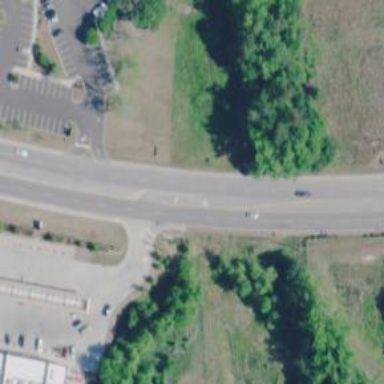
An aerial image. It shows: Primary link road with asphalt surface.